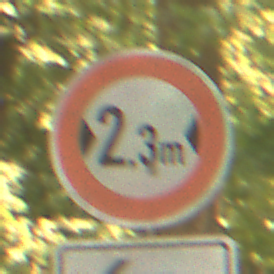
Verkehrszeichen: TatsaechlicheBreite2Komma3
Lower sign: RichtungsangabeDurchPfeile2
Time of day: Midday
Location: Outdoor (Nature)
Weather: PartlyCloudy
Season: NotSpecified
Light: Natural